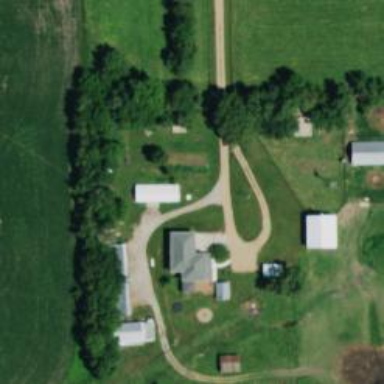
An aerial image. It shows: Driveway.